Question: I need to find the largest arc created from the intersection of a circle and a rectangle. I have the center of the circle, the radius and the coordinates of the rectangle, and I need to find the angle of the intersection points with the center of the circle.

I have a code that works, but it computes the solution iterating the points of the circumference, and I was wondering if there's a more elegant way to calculate the solution using trigonometry instead of "brute force".
That's my code:
'''
import 'dart:math';
class CircleTheSquare {
final Point _circleCenter;
final int _circleRadius;
final Rectangle _box;
CircleTheSquare(this._circleCenter, this._circleRadius, this._box);
Map<String, double> get arc {
Map res = new Map();
double angle = .0;
double angleIn;
double angleOut;
double increment = 1.0;
while (true) {
if (angle > 360.0 && angleIn == null) {
break;
}
// Finds a point of intersection (next points will be inside
// of the rectangle).
if (!_isOutside(angle) && _isOutside(angle - increment)) {
angleIn = angle;
}
// Finds next intersection (next points will be outside
// of the rectangle).
if (angleIn != null &&
_isOutside(angle + increment) && !_isOutside(angle)) {
angleOut = angle;
// Adds the arc to result only there's not a previous largest arc.
if (res["in"] == null ||
angleOut - angleIn > res["arc"]) {
res["in"] = angleIn;
res["arc"] = angleOut - angleIn;
}
angleIn = null;
angleOut = null;
}
angle += increment;
}
// If there's no intersections.
// -- For simplicity, we will assume that the
// rectangle and the circle intersect or that the circle is
// inside of the rectangle).
if (res["in"] == null) {
res = {"in" : 0.0, "arc" : 360.0};
}
return res;
}
bool _isOutside(double a) {
var res;
double cx = _circleCenter.x + (_circleRadius * cos(a * (PI / 180)));
double cy = _circleCenter.y + (_circleRadius * sin(a * (PI / 180)));
bool hOut = cx < _box.left || cx > _box.left + _box.width;
bool vOut = cy < _box.top || cy > _box.top + _box.height;
if (hOut || vOut) {
res = true;
} else {
res = false;
}
return res;
}
}
main() {
CircleTheSquare a = new CircleTheSquare(new Point(250, 250), 100,
new Rectangle(0,0,500,500));
print(a.arc); // {in: 0.0, arc: 360.0}
CircleTheSquare b = new CircleTheSquare(new Point(450, 250), 100,
new Rectangle(0,0,500,500));
print(b.arc); // {in: 60.0, arc: 240.0}
CircleTheSquare c = new CircleTheSquare(new Point(420, 420), 100,
new Rectangle(0,0,500,500));
print(c.arc); // 4 intersections, returns the largest arc:
// {in: 127.0, arc: 196.0}
}
'''
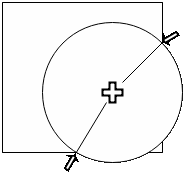
Answer: 1. Shift all coordinates to make circle zero-centered (box.left = box.left - circlecenter.x etc) for simplicity
2. Find intersections of circle with sides of rectangle. For example, for left side solve (box.left)^2 + y^2 = radius^2, check that point lies on side, add intersection point to list
3. Sort intersection points by angle (probably, it is automatically provided by side check order), find the largest angle interval for arcs inside the rectangle